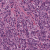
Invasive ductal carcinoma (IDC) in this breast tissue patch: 1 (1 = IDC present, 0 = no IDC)